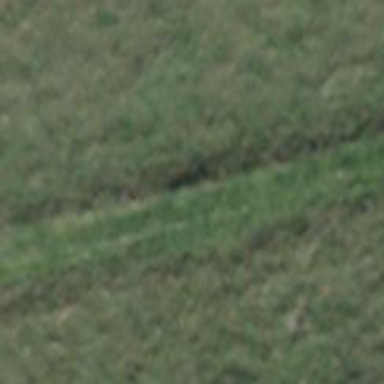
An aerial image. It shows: Path.